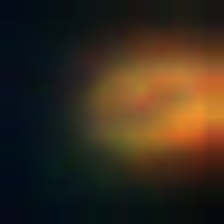
Taxon: NanoPlankton
Group: Other